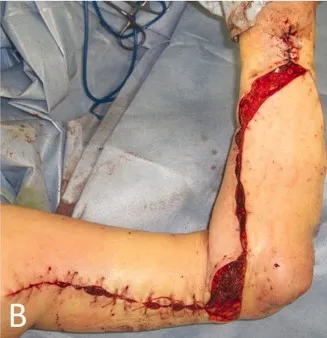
Intraoperative photographs of the patient in Case 3. (B) The forearm and the elbow at the time of primary closure of the donor site.
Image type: medical_photograph (other_medical_photograph)